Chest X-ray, PA view. Patient: 20 years old, sex F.
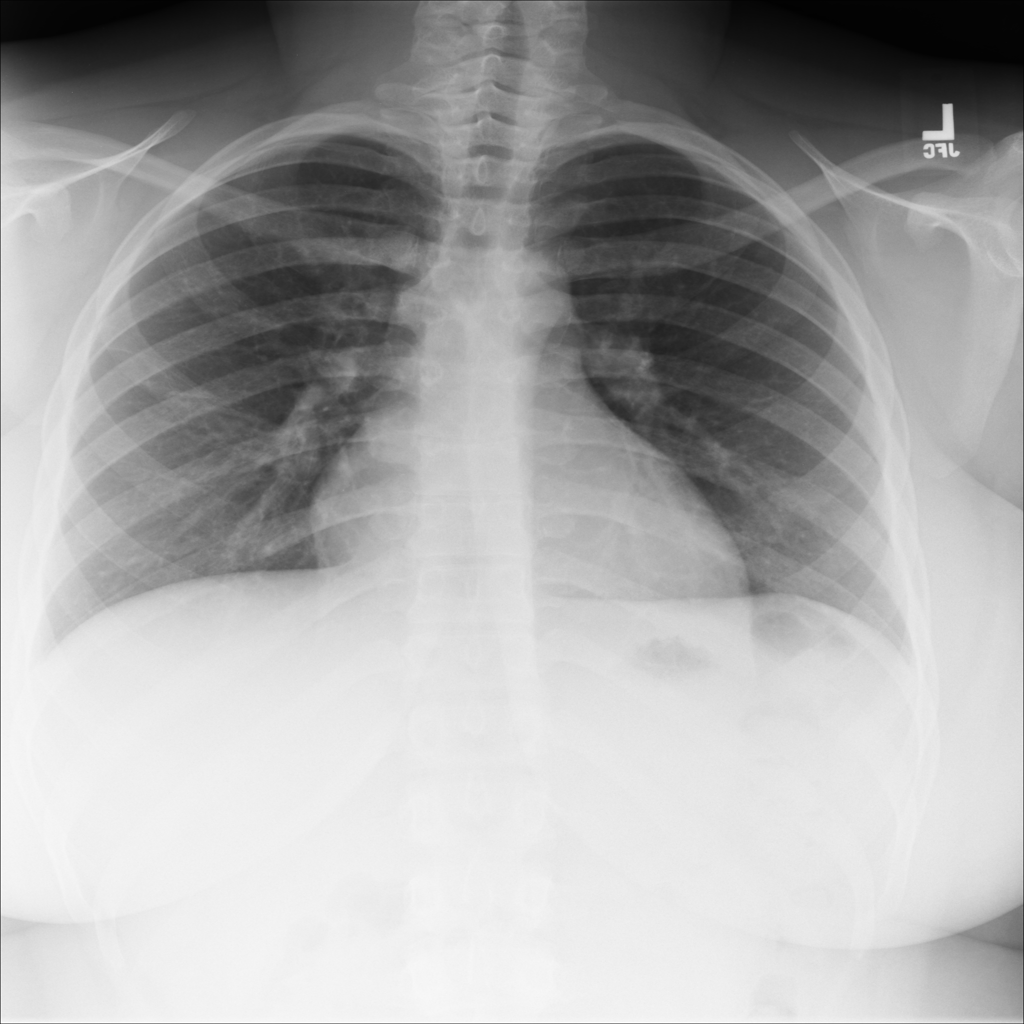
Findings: Atelectasis